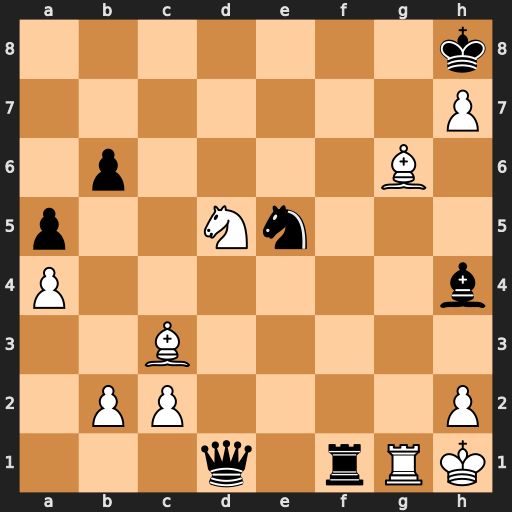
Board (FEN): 7k/7P/1p4B1/p2Nn3/P6b/2B5/1PP4P/3q1rRK
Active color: w
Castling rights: -
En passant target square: -
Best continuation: Bxe5+ Bf6 Bxf6+ Rxf6 Rxd1